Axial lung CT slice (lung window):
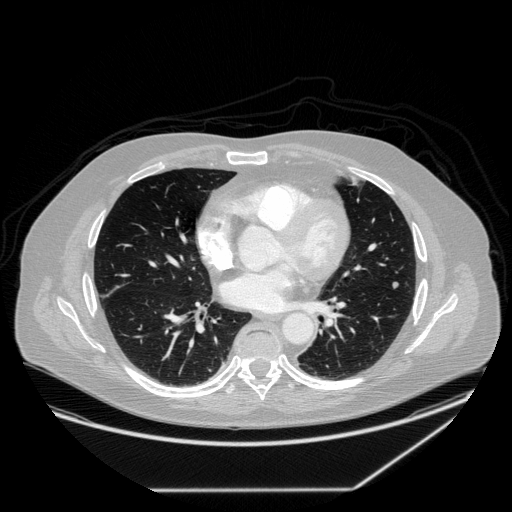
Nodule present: yes
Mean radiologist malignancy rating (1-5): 2.5